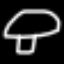
Label: mushroom